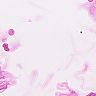
Metastatic tissue present: no